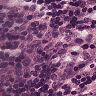
Metastatic tissue present: no